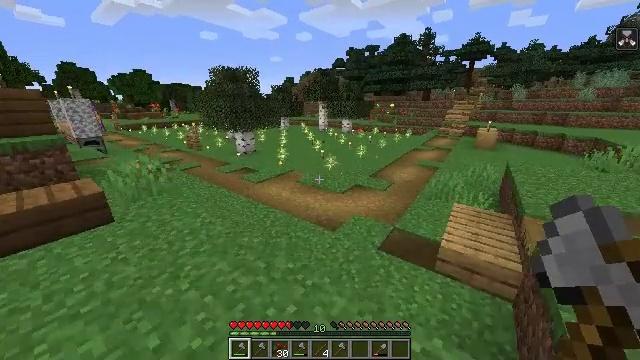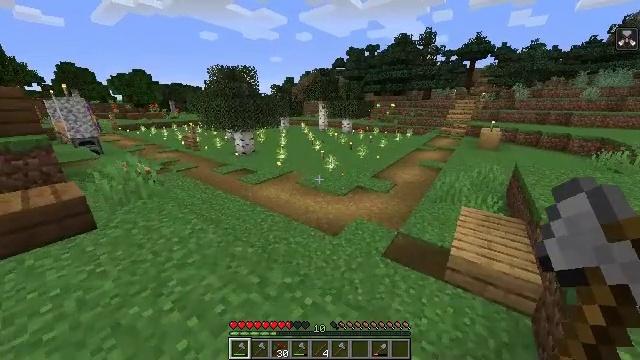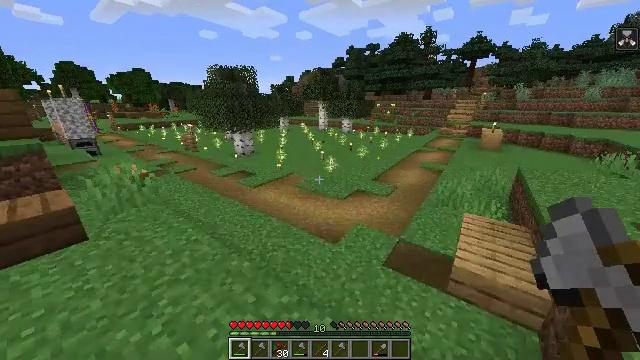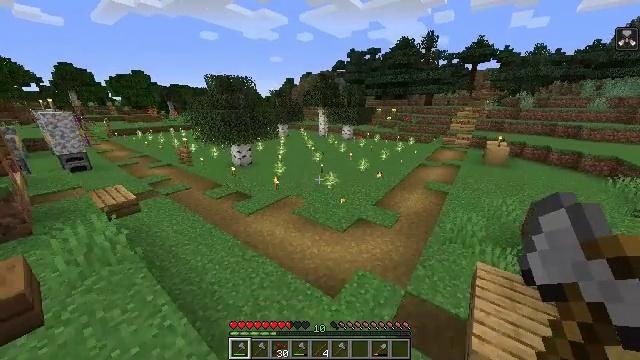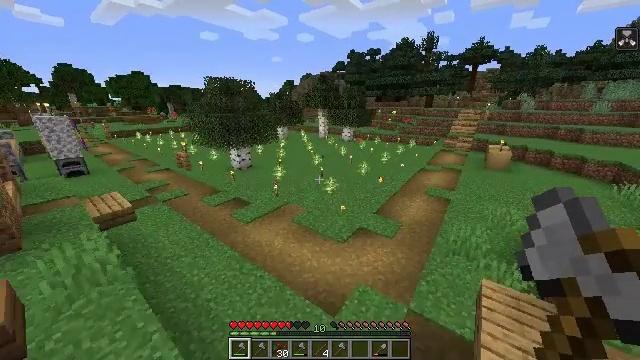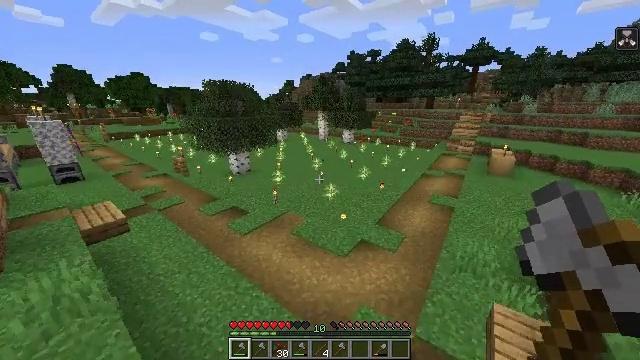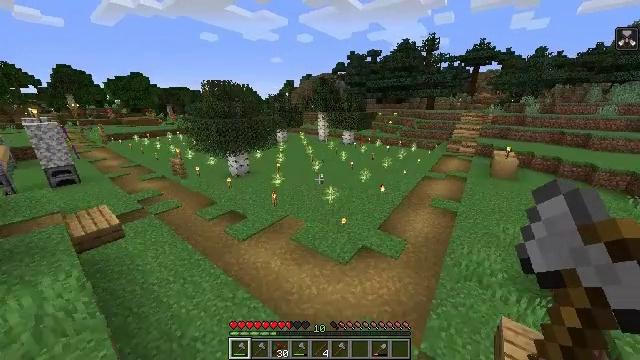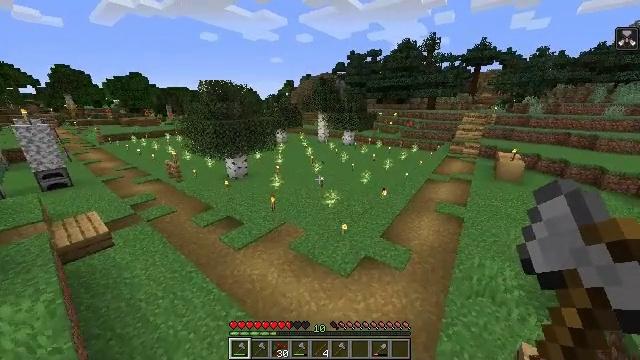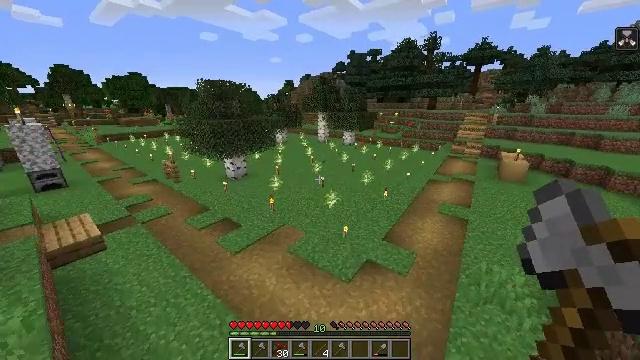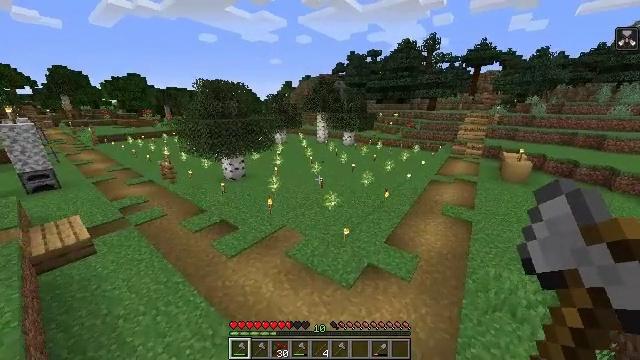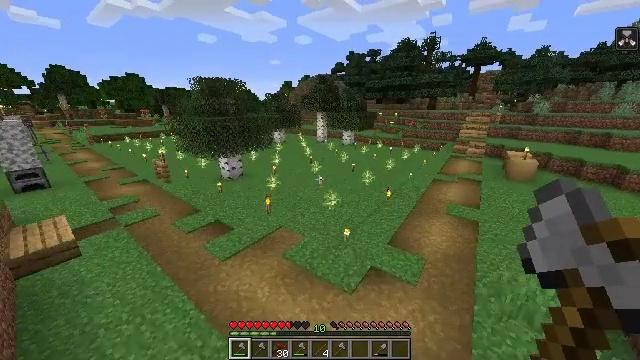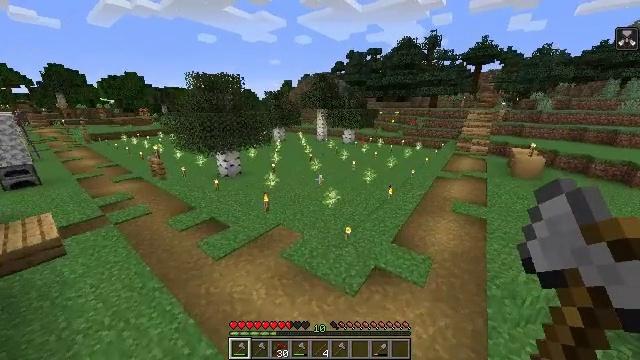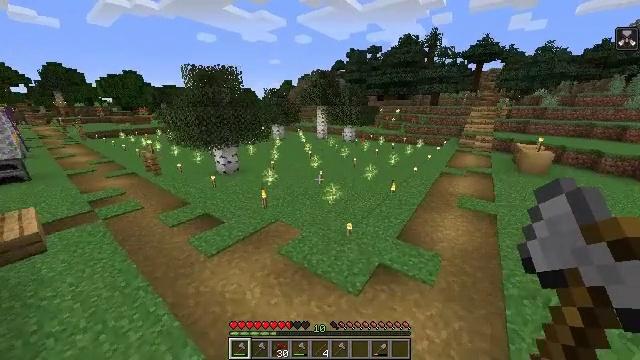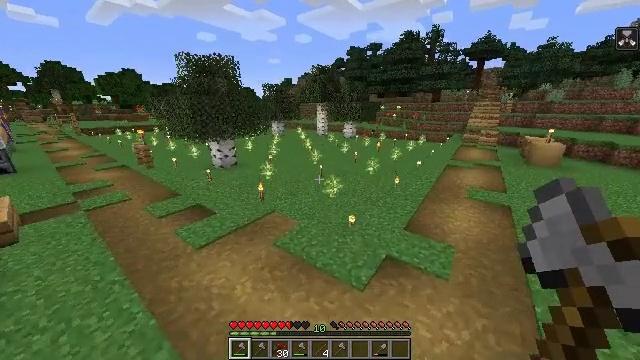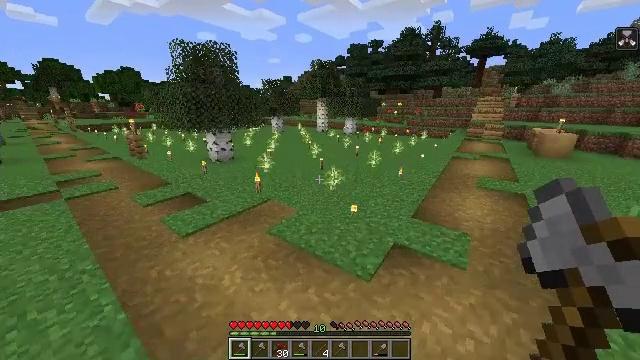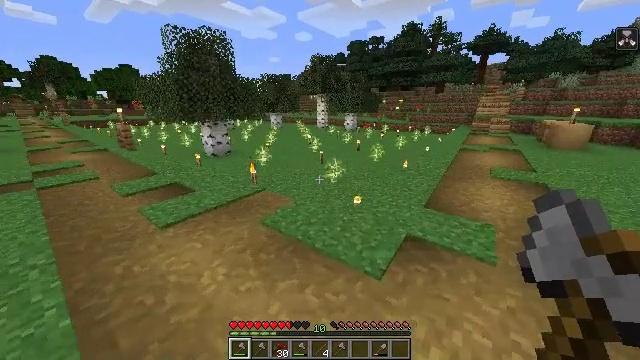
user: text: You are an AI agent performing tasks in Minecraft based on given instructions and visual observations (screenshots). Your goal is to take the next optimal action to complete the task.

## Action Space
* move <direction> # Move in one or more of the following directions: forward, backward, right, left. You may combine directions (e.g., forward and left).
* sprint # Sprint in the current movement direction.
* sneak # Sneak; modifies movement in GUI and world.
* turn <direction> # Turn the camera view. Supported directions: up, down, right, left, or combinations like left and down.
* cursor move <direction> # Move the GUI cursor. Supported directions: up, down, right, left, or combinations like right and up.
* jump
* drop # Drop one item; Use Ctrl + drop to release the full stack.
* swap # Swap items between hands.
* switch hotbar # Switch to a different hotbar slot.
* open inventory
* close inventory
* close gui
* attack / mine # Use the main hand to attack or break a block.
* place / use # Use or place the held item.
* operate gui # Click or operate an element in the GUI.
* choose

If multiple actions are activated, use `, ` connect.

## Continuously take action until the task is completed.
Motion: motion action
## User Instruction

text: Attack the chest to pick it up.
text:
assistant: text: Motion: move forward
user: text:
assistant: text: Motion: move forward, jump
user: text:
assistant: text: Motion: move forward, jump
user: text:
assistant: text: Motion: move forward, jump
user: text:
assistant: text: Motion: move forward, jump
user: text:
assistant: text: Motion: move forward, jump
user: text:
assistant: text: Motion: move forward
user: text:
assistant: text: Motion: move forward
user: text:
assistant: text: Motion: move forward
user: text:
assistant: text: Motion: move forward
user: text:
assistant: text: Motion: move forward
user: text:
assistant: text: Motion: move forward
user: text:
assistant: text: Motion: move forward
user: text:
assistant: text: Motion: move forward
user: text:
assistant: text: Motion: move forward
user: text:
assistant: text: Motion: move forward, jump
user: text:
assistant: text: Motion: move forward, jump
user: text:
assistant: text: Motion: move forward, jump
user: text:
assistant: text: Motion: move forward, turn left and up, jump
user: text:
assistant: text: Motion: move forward, turn left and up
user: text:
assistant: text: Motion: move forward, turn left
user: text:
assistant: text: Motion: move forward
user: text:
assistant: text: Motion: move forward
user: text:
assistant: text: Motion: move forward
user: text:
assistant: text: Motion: move forward
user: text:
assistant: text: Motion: move forward
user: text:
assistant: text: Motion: move forward
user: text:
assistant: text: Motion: move forward
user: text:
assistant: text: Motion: move forward
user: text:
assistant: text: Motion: move forward